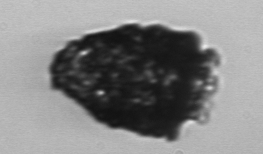
Label: Stenosemella_pacifica